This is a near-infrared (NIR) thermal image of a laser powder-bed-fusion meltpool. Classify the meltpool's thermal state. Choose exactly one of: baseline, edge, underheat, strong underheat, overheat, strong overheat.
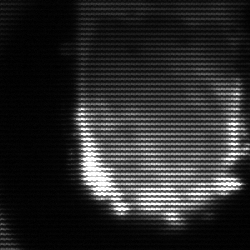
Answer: baseline